Interaction volume radius: 10 \u00c5
Interaction volume height: 15 \u00c5
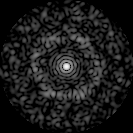
Disorder parameter: 0.8223